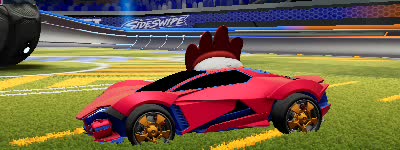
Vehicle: werewolf